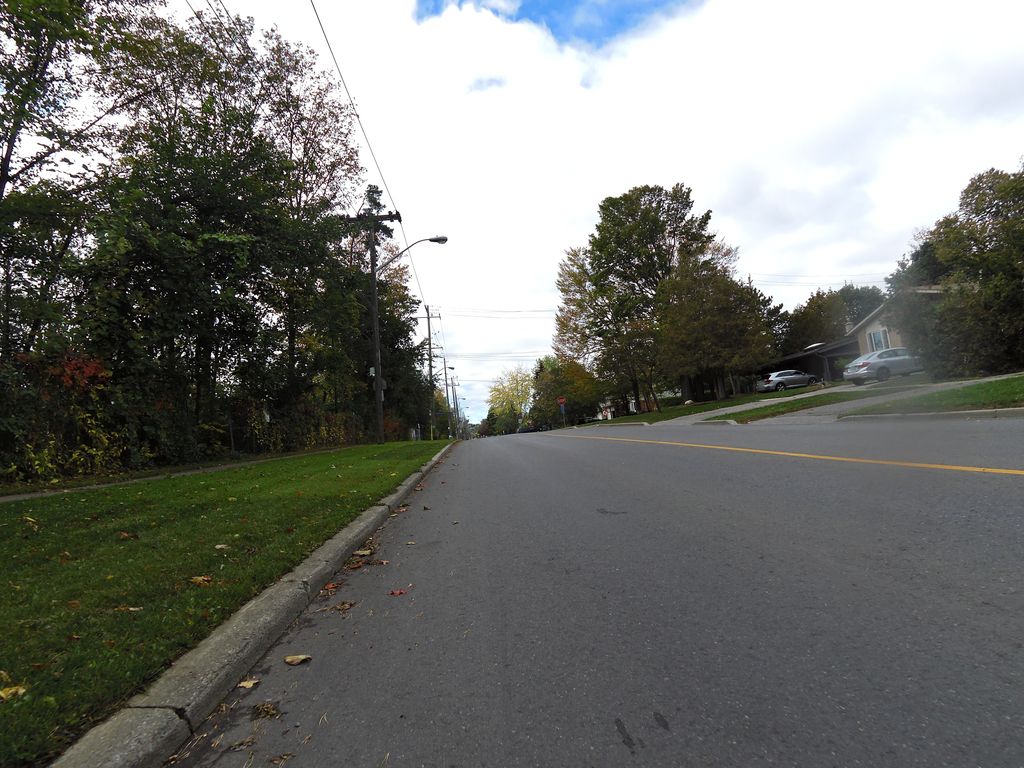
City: toronto